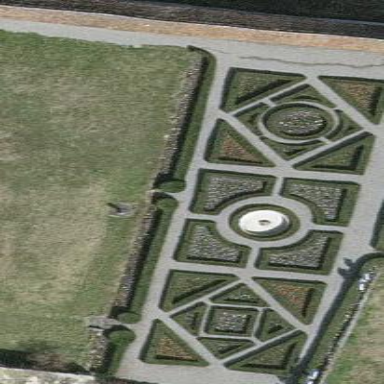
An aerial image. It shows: Garden that is leisure land.